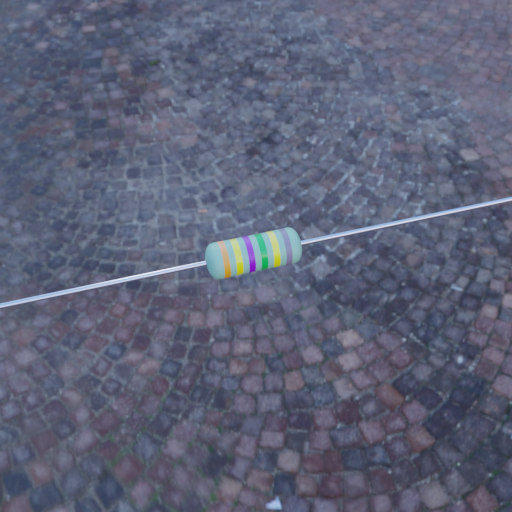
Resistor colour bands (in order): orange, yellow, violet, green, yellow, gray